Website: macys
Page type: customer-info-address
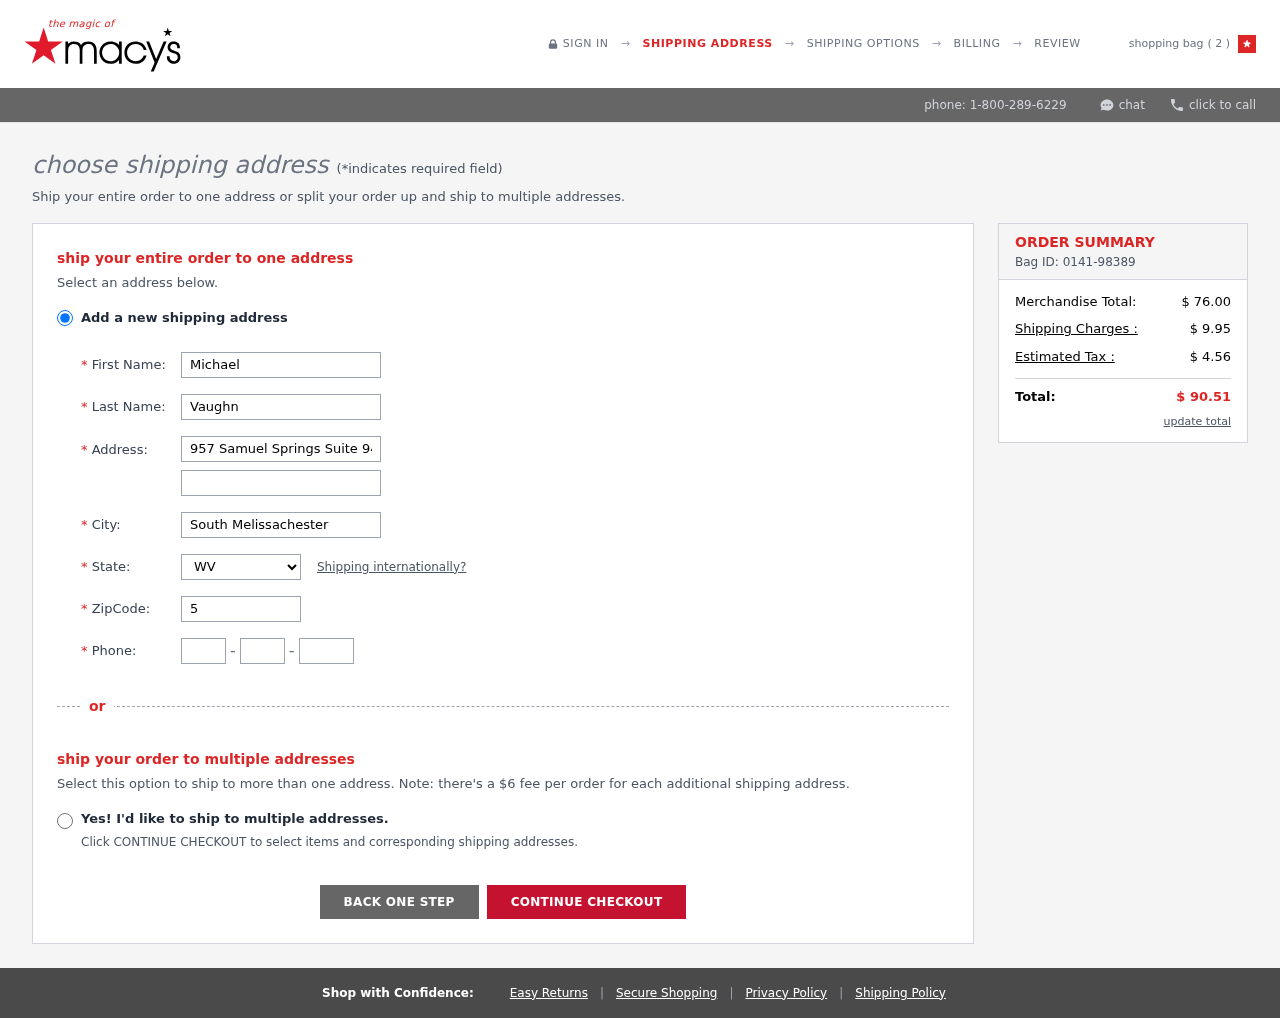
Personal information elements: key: PII_CITY
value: South Melissachester
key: PII_FIRSTNAME
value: Michael
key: PII_LASTNAME
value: Vaughn
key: PII_PHONE_AREA
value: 937
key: PII_PHONE_PREFIX
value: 332
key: PII_PHONE_SUFFIX
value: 0935
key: PII_POSTCODE
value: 56990
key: PII_STATE_ABBR
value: WV
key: PII_STREET
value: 957 Samuel Springs Suite 948
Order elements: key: ORDER_NUM_ITEMS
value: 2
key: ORDER_ID
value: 0141-98389
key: ORDER_SUBTOTAL
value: $ 76.00
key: ORDER_SHIPPING_COST
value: $ 9.95
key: ORDER_TAX
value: $ 4.56
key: ORDER_TOTAL
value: $ 90.51